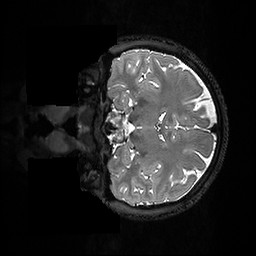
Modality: T2w
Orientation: coronal
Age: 21
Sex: female
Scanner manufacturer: ge
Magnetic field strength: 3 T
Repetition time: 3.202 s
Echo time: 0.06575 s